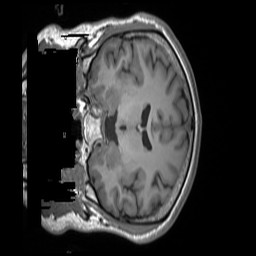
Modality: T1w
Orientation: coronal
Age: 25
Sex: male
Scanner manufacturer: siemens
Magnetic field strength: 3 T
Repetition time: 1.55 s
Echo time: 0.00234 s